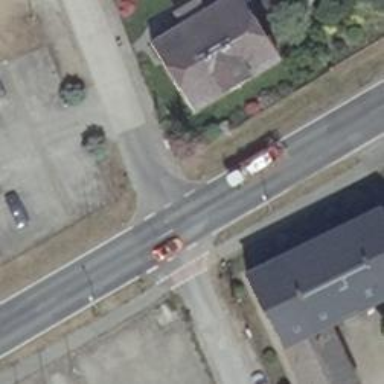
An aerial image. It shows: Secondary road with asphalt surface.